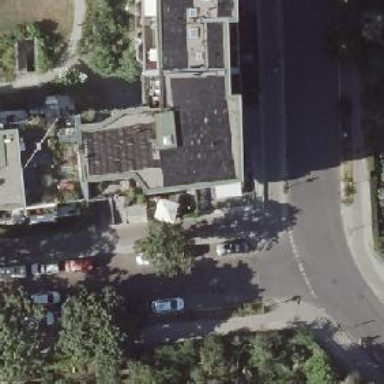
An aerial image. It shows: Kindergarten.